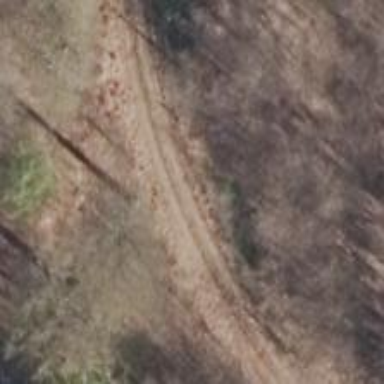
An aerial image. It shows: Dirt track with grade 4 track type.